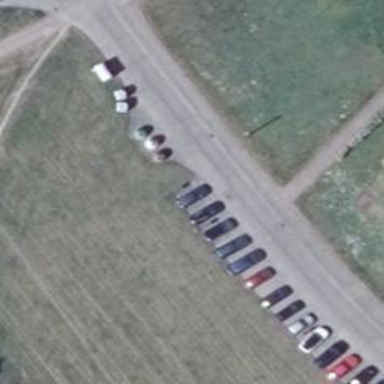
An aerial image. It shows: Parking area with surface.